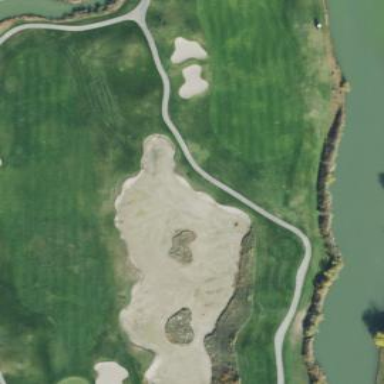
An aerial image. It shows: Sandy area is golf bunker.